Question: I have an asp.net mvc 5 project using bundling like so:
'''
public static void RegisterBundles(BundleCollection bundles)
{
bundles.Add(new ScriptBundle("~/bundles/jqueryui").Include(
"~/Scripts/jquery-ui-{version}.js"));
}
'''
I have one version of jqueryui included in my project, version 1.11.0. However, I also have an older version (1.8.11) on disk in the scripts folder, but not included in the project.

When I call '@Scripts.Render("~/bundles/jqueryui")', it renders like this (including both the files).
'''
<script src="/Scripts/jquery-ui-1.11.0.js"></script>
<script src="/Scripts/jquery-ui-1.8.11.js"></script>
'''
Needless to say this causes multiple issues (this happens with css files as well). Obviously I could simply delete the old files, and I do; but I find myself doing that quite frequently, since another branch of the TFS repository has these old files. Every time we merge they come over again.
How can I instruct the bundling engine to ignore files that are not part of the solution?
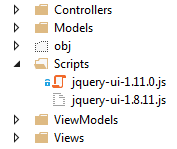
Answer: You cannot ignore files that are part of the solution because when the web app is running there is no solution file. The publish wizard will not deploy files that are not part of the solution. But if you already have multiple files deployed they will all be rendered.
I've created this method that grab only the latest one:
'''
public static string[] GetLatestVersion(params string[] files)
{
System.Collections.Generic.List<string> latestFiles = new System.Collections.Generic.List<string>();
foreach (var file in files)
{
var folder = System.IO.Path.GetDirectoryName(file);
var phisicalFolder = System.Web.HttpContext.Current.Server.MapPath(folder);
var pattern = System.IO.Path.GetFileName(file).Replace("{version}", "*");
var virtualFile = folder.Replace("\","/") + "/" + System.IO.Path.GetFileName(System.Linq.Enumerable.First(System.Linq.Enumerable.OrderByDescending(System.IO.Directory.GetFiles(phisicalFolder, pattern), x => x)));
latestFiles.Add(virtualFile);
}
return latestFiles.ToArray();
}
public static void RegisterBundles(BundleCollection bundles)
{
bundles.Add(new ScriptBundle("~/bundles/modernizr").Include(
GetLatestVersion("~/Scripts/modernizr-{version}.js")));
bundles.Add(new ScriptBundle("~/bundles/jquery").Include(
GetLatestVersion("~/Scripts/jquery-*.js")));
}
'''